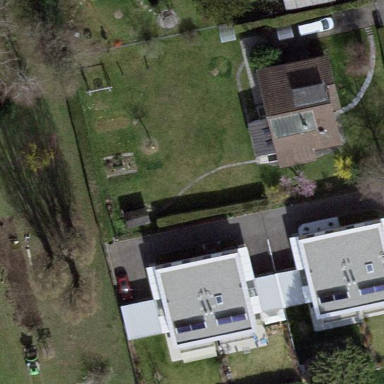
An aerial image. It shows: Garden enclosed by fence.